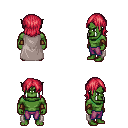
a pixel art fantasy rpg character, male body template, orc, green skin, gray cape, magenta pants, ruby red long bangs hairstyle, cloth bracers, four views (front, back, left, right), 2x2 character sprite sheet, small pixel art, hard edges, no anti-aliasing